Question: Just melt my brain out trying to figure out why I'm getting with this code:
'''
@foreach(var news in Model.News)
{
if (news.Order > 0)
{
<text>
<div class="colPrincipal newsTop newsBlue">
<article>
<a href="news.html">
</text>
if (news.LayoutExibitionMainImage)
{
<text>
<span class="newsImg">
<img src="~/Content/img/news/not2.jpg" alt="" title="" />
</span>
</text>
}
<text>
<hgroup>
</text>
if (news.LayoutExibitionMainTitle)
{
<text>
<h1>
@Html.Raw(news.Title)
</h1>
</text>
}
if (news.LayoutExibitionMainSummary)
{
<text>
<h2>
@Html.Raw(news.Summary)
</h2>
</text>
}
<text>
</hgroup>
<span class="btnMais">Ler este artigo</span>
</a>
</article>
</div>
</text>
}
}
'''
Its throwing this error on my last '<text>' tag:

Is there a way to fix this or a better way to print that HTML code? I hope this is not a silly question because is wierd to me.
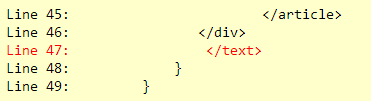
Answer: Try this, i think you have an issue with all those text tags. Also text is not allowed in the hgroup tags.
'''
@foreach(var news in Model.News)
{
@if (news.Order > 0)
{
<div class="colPrincipal newsTop newsBlue">
<article>
<a href="news.html">
@if (news.LayoutExibitionMainImage)
{
<span class="newsImg">
<img src="~/Content/img/news/not2.jpg" alt="" title="" />
</span>
}
<hgroup>
@if (news.LayoutExibitionMainTitle)
{
<h1>
@Html.Raw(news.Title)
</h1>
}
@if (news.LayoutExibitionMainSummary)
{
<h2>
@Html.Raw(news.Summary)
</h2>
}
</hgroup>
<span class="btnMais">Ler este artigo</span>
</a>
</article>
</div>
}
}
'''